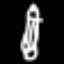
Label: pencil